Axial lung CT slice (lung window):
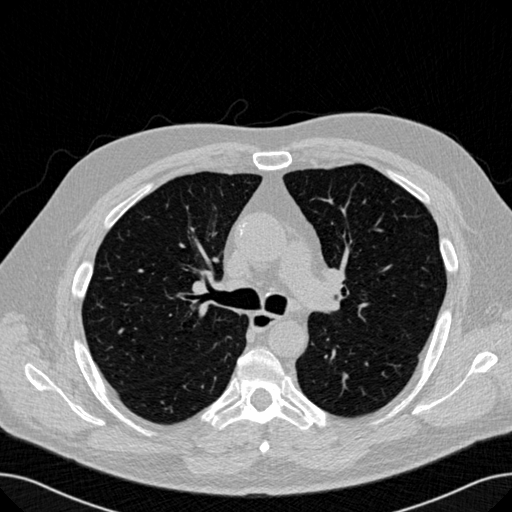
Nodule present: no